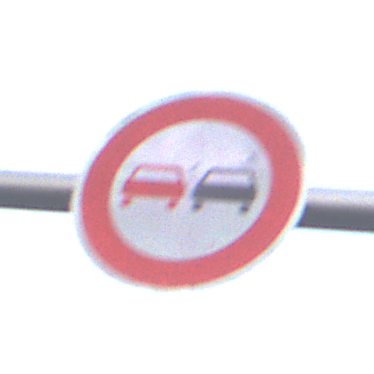
Verkehrszeichen: Ueberholverbot
Umgebung: Outdoor, Nature
Tageszeit: SunriseSunset
Wetter: PartlyCloudy
Licht: Natural
Jahreszeit: NotSpecified
Kontrast: LowContrast